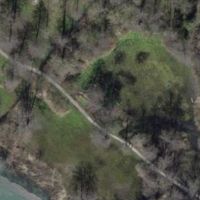
EUNIS habitat code: 41
Species observed at this site:
Papilio machaon
Pholidoptera griseoaptera
Nymphaea alba
Menyanthes trifoliata
Cyanistes caeruleus
Equisetum telmateia
Nuphar lutea
Emberiza citrinella
Milvus milvus
Dactylis glomerata